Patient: sex F, age 40
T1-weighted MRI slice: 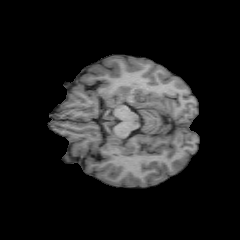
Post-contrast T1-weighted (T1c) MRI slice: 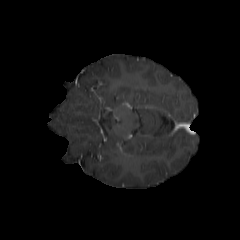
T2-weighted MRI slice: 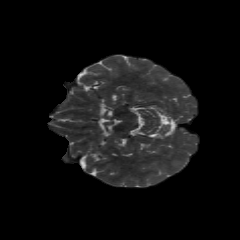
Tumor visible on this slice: no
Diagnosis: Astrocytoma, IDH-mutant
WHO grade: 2